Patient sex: F
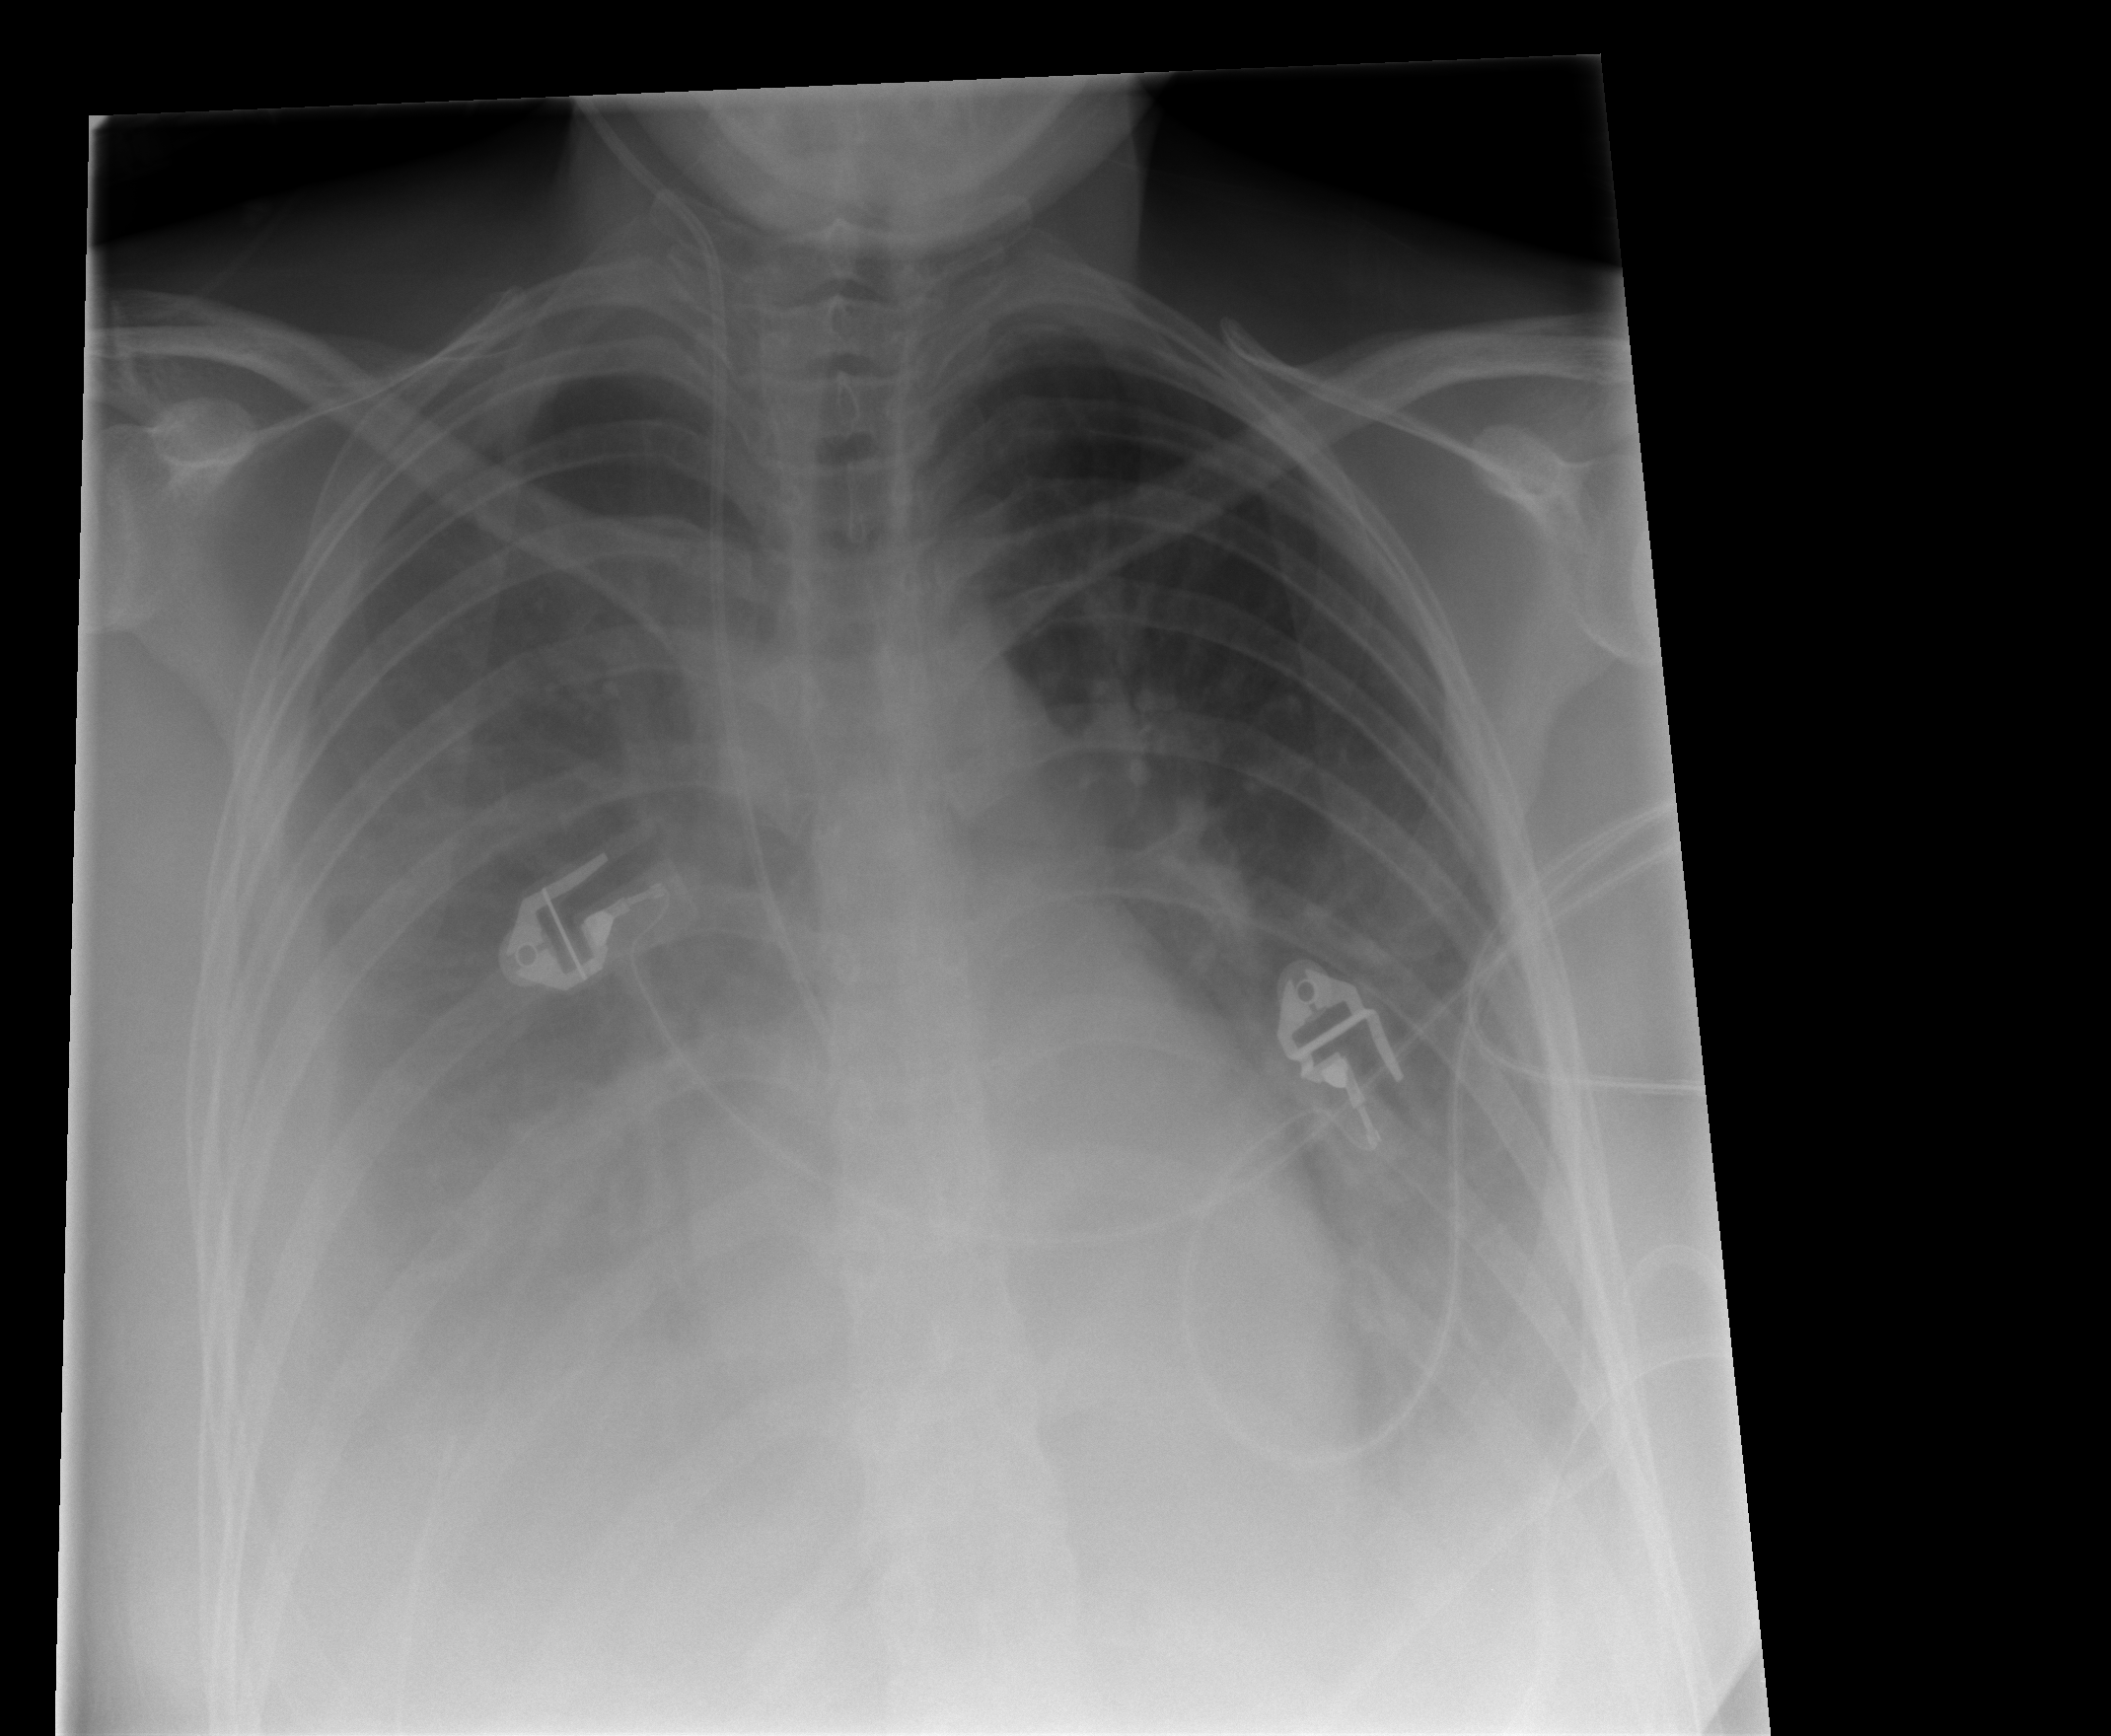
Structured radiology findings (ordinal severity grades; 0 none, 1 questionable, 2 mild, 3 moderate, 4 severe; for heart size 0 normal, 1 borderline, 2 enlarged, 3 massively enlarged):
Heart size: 0
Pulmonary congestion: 2
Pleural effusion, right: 3
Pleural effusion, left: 3
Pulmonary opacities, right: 0
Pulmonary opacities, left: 0
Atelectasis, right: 3
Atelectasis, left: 2